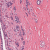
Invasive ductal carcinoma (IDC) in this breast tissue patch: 1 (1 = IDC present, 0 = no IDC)